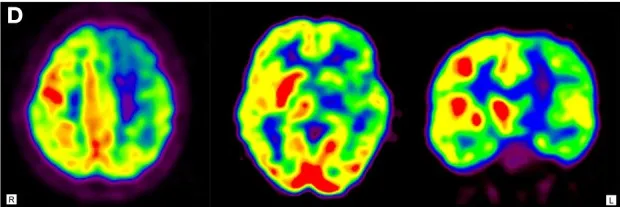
Neuroimaging findings of patient 2. T2-weighted cranial magnetic resonance imaging showed hyperintense signal in the left basal ganglia.
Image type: radiology (pet)